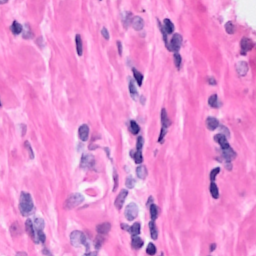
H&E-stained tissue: Breast